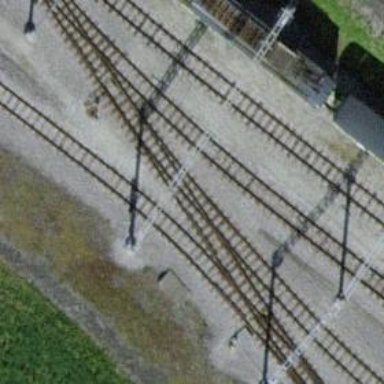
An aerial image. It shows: Narrow-gauge railway with electrified tracks using contact line. Located in service yard with one track.